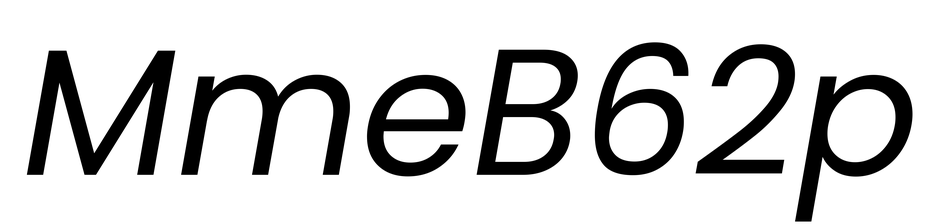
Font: Poppins-Italic